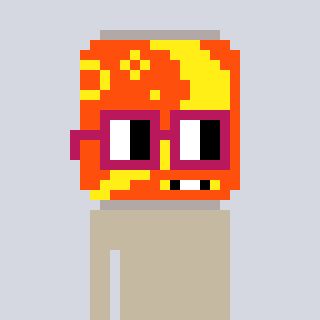
a pixel art character with square dark red glasses, a pop-shaped head and a magenta-colored body on a cool background